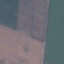
Land use / land cover class: AnnualCrop